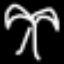
Label: palm tree